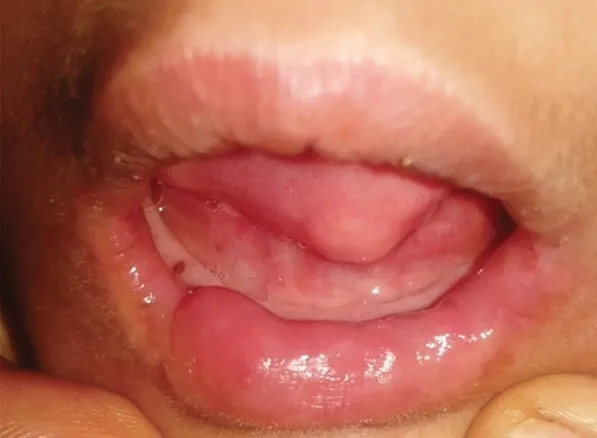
Restricted mouth opening.
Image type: pathology (gram)